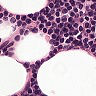
Metastatic tissue present: no